Aerial crown-view tile of a tropical tree (Barro Colorado Island, Panama), acquired 20250616:
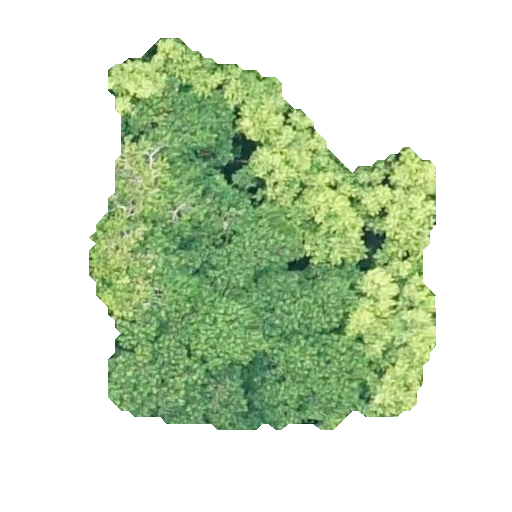
Species: Hura crepitans
GBIF accepted scientific name: Hura crepitans
Crown area: 148.1 m²